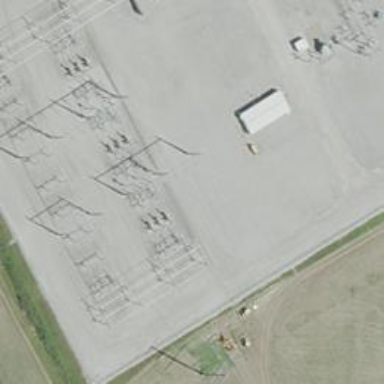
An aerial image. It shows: Switch for power supply.